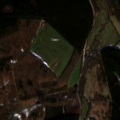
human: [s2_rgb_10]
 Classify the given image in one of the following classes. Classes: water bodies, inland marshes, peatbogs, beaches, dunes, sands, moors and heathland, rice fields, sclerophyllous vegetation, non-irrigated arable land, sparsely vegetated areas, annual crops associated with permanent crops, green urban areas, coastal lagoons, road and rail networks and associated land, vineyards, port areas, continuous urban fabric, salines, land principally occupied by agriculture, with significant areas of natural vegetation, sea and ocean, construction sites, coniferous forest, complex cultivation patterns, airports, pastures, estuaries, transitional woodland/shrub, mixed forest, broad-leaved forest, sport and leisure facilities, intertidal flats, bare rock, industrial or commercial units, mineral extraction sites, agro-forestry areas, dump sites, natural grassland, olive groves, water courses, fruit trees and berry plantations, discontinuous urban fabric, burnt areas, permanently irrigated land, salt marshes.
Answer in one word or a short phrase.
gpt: land principally occupied by agriculture, with significant areas of natural vegetation, broad-leaved forest, coniferous forest, mixed forest, transitional woodland/shrub, inland marshes